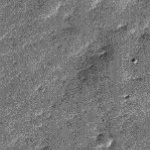
Label: no_change